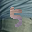
Label: 5